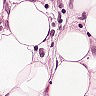
Metastatic tissue present: yes